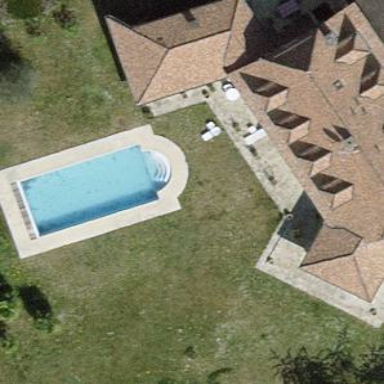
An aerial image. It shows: Swimming pool located in leisure land.